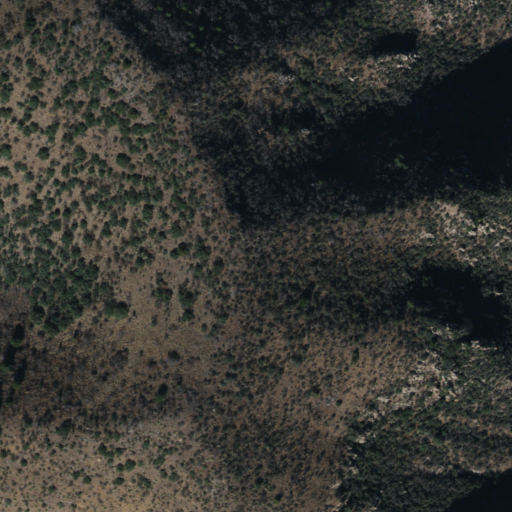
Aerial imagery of mountain in Arizona named Reiley Peak containing evergreen forest and shrub